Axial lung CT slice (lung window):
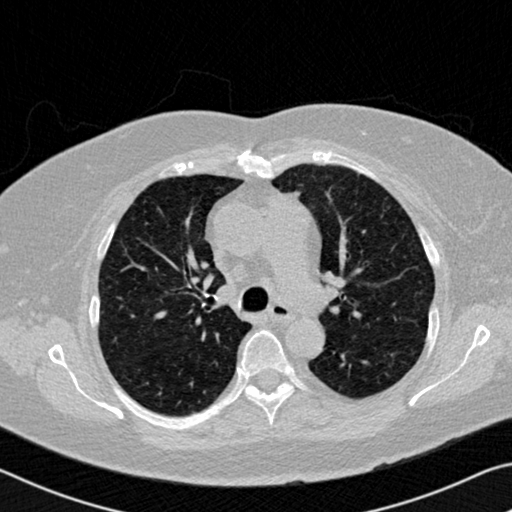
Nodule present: no